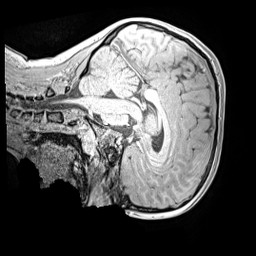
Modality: MP2RAGE
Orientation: sagittal
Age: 9
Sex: male
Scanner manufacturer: siemens
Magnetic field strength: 3 T
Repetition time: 4 s
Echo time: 0.00299 s